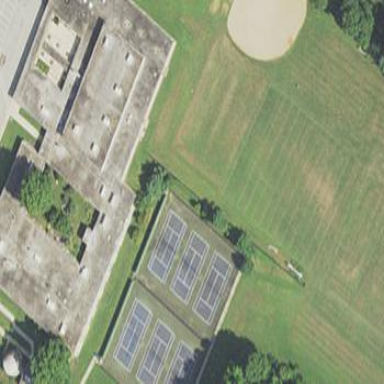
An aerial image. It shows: Tennis court on pitch designated for leisure land.